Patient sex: F
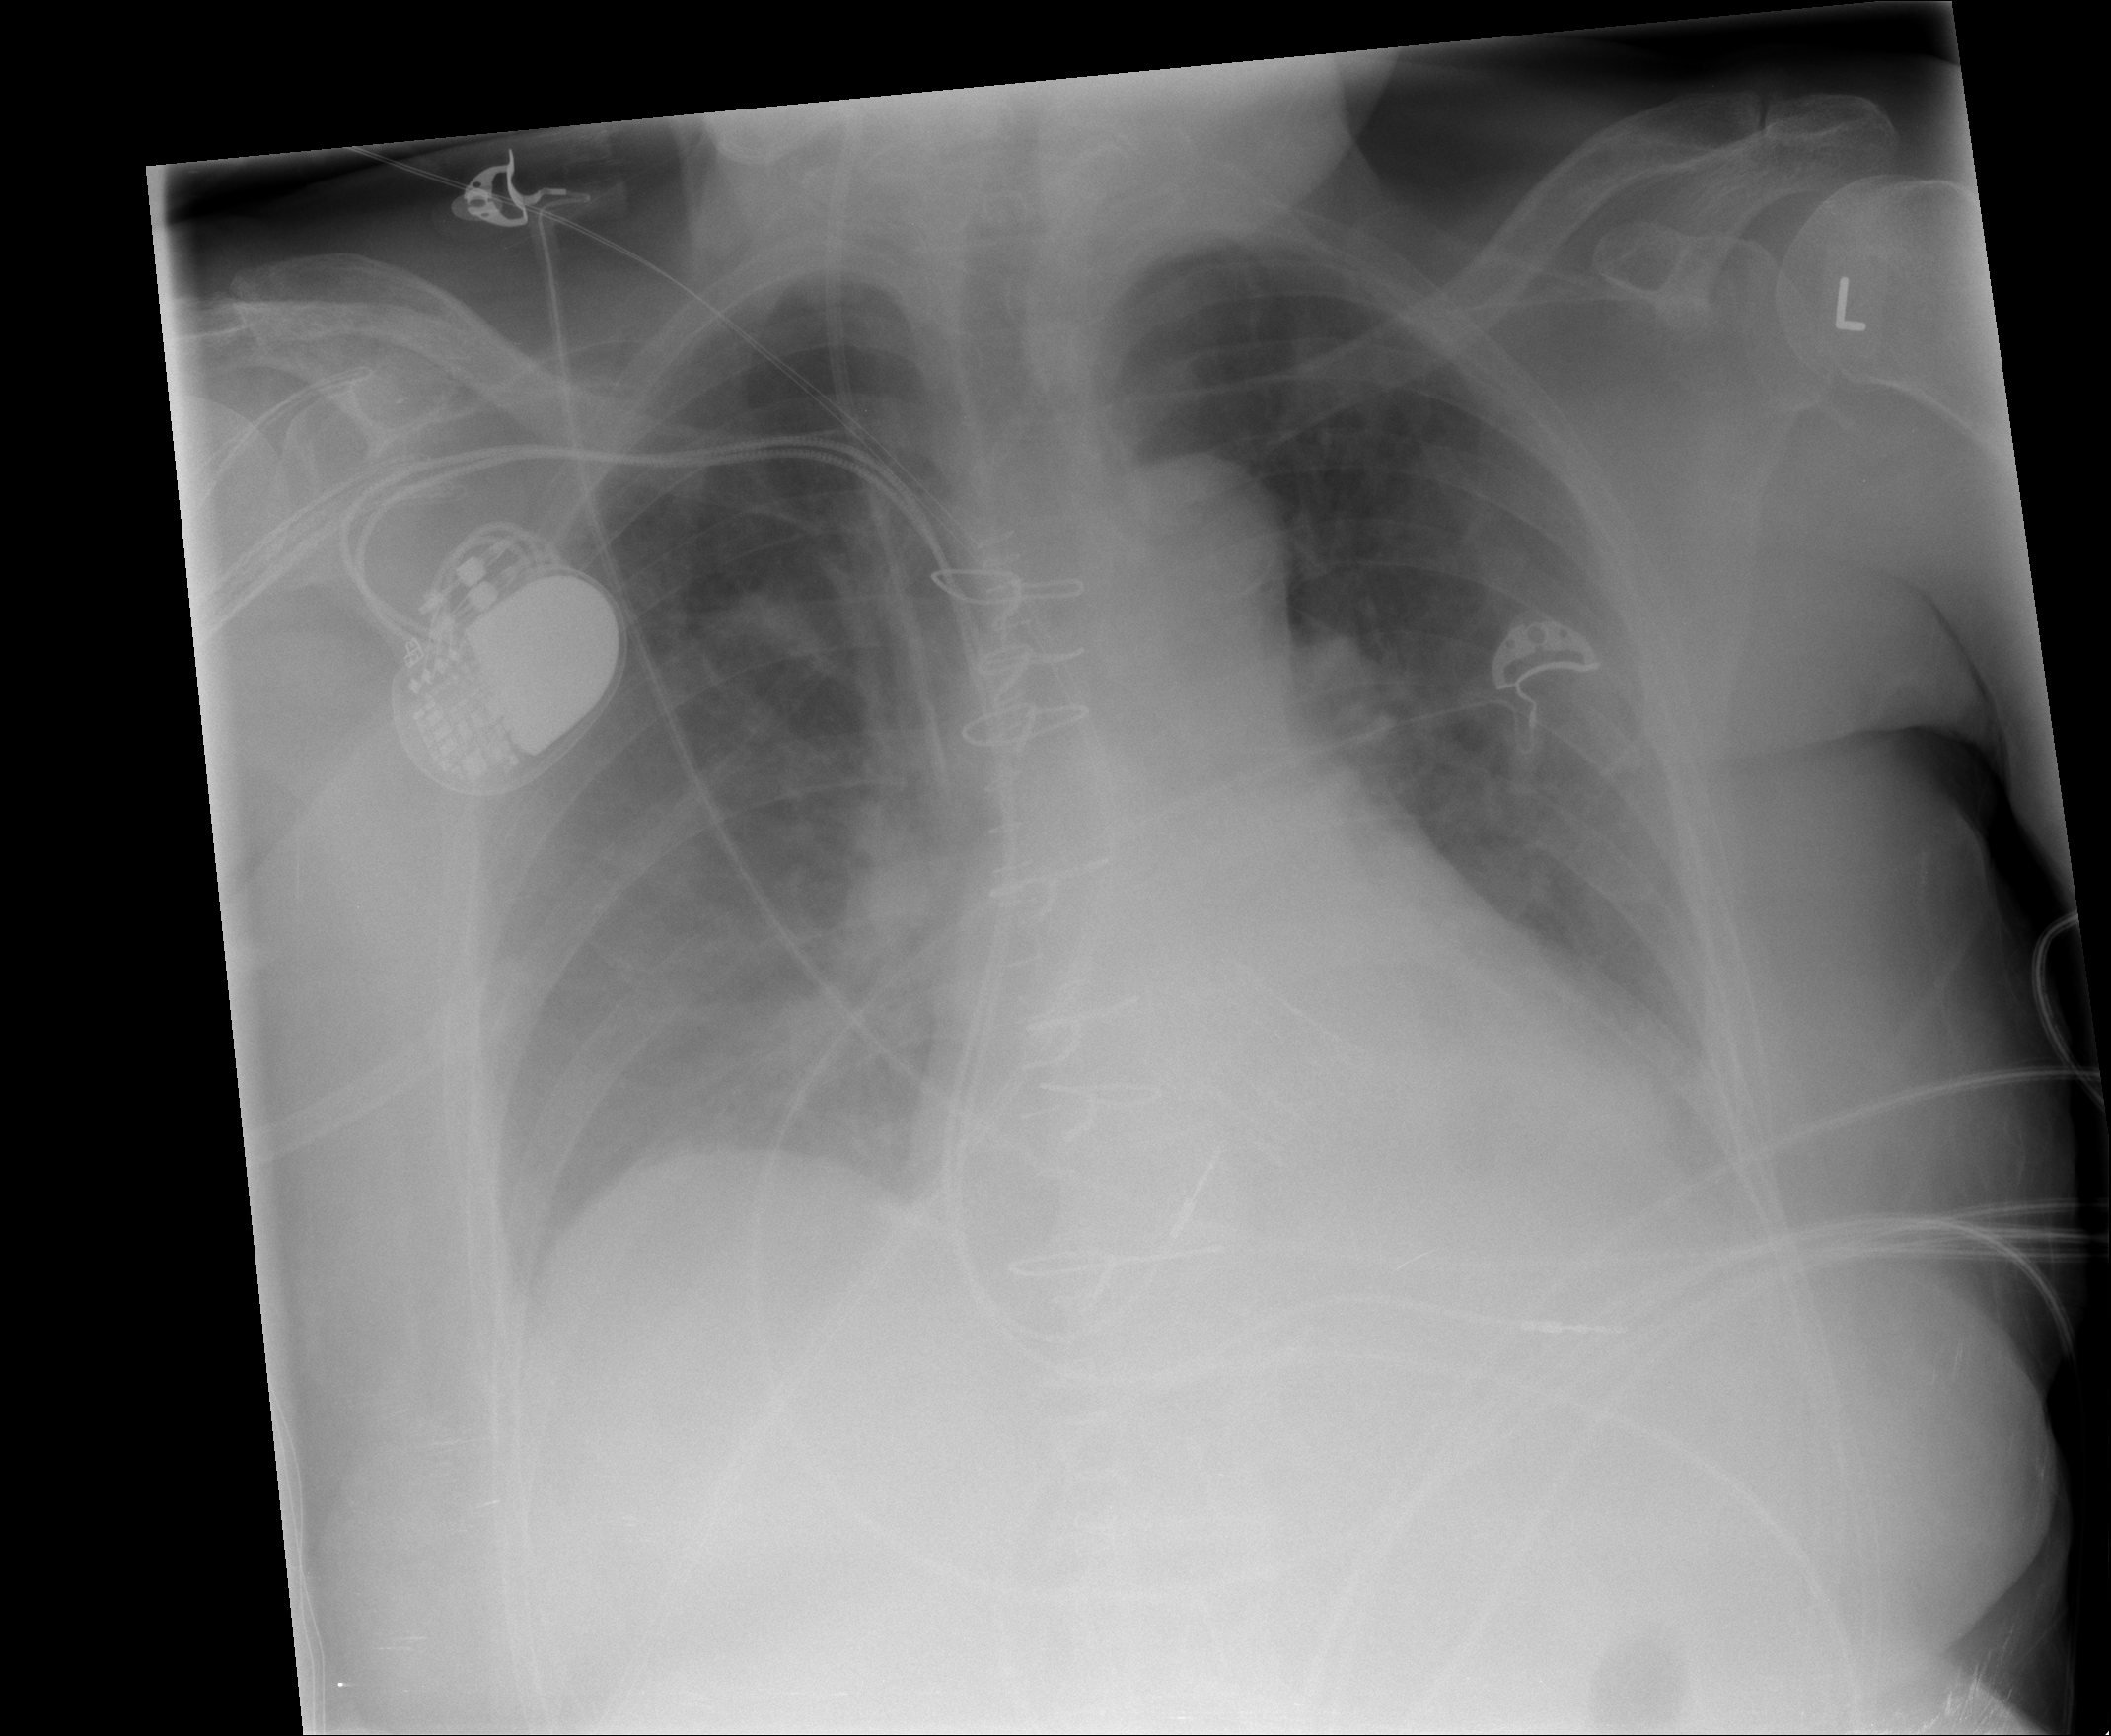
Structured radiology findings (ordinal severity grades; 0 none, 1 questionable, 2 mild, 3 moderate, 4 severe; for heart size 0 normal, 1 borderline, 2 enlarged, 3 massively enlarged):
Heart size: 1
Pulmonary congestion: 0
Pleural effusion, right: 1
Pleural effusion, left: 1
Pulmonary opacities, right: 0
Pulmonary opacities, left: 0
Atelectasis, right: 0
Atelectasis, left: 1